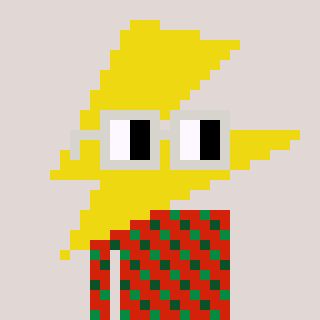
a pixel art character with square light gray glasses, a lightning bolt-shaped head and a red-colored body on a warm background